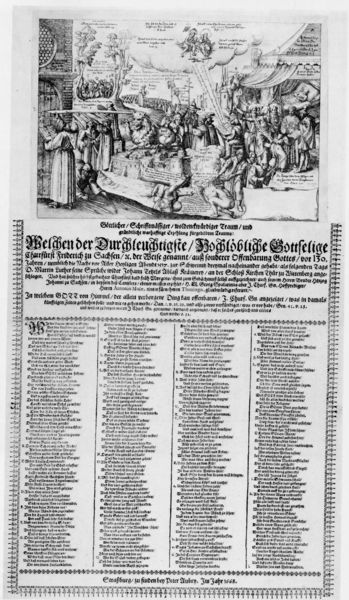
Titel: Göttlicher/Schrifftmässiger/
woldenckwürdiger Traum
Institution: (Seriendruck)
Schlagwörter: baum, feuer, himmel, mann, nackt, weiß, wolken, frauen, menschen, sitzen, stadt, grau, männer, schwarz, tisch, zeichnung, gebäude, haus, tiere, wolke, fest, leute, menge, versammlung, feier, bibel, rahmen, stehen, bild, wind, kirche, rauch, adel, gewänder, personen, blatt, engel, adelige, deutschland, schrift, papier, rahmung, mauer, grafik, graphik, klein, spalten, türe, platz, figuren, papst, vergnügen, deutsch, vier, buch, burg, religion, detailliert, druck, druckgraphik, schwarz-weiss, stich, titel, seite, illustration, text, zeitung, bürger, überschrift, volk, jahrmarkt, allegorie, wesen, mittelalter, gedicht, luther, baldachin, löwe, zeilen, kupferstich, durck, verse, gedruckt, texte, flugblatt, gewölk, altdeutsch, abbildung, dokument, zelt, menschne, iss, voll, reformation, basar, majuskel, pamphlet, liste, buchtaben, faktur, versammling, süttalin, durchleuchtigste, welchen